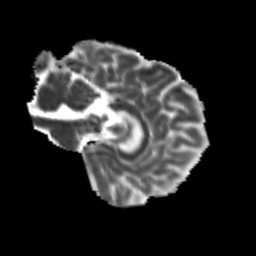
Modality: MD
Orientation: sagittal
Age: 24
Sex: male
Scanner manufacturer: siemens
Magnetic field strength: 3 T
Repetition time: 3.5 s
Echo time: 0.104 s